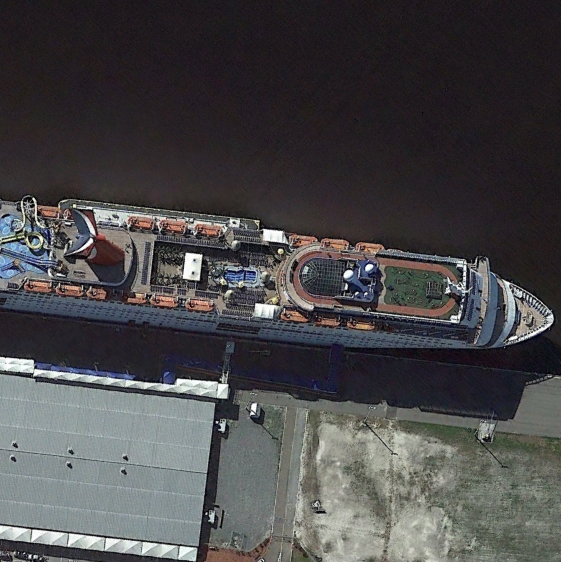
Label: Megayacht